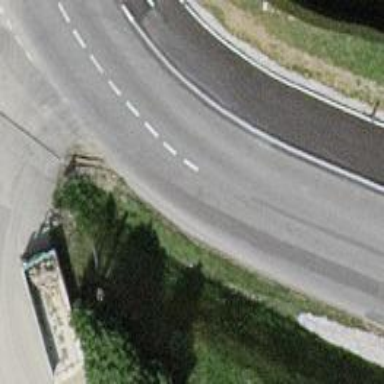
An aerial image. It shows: Tertiary road with cycle track on the right side.